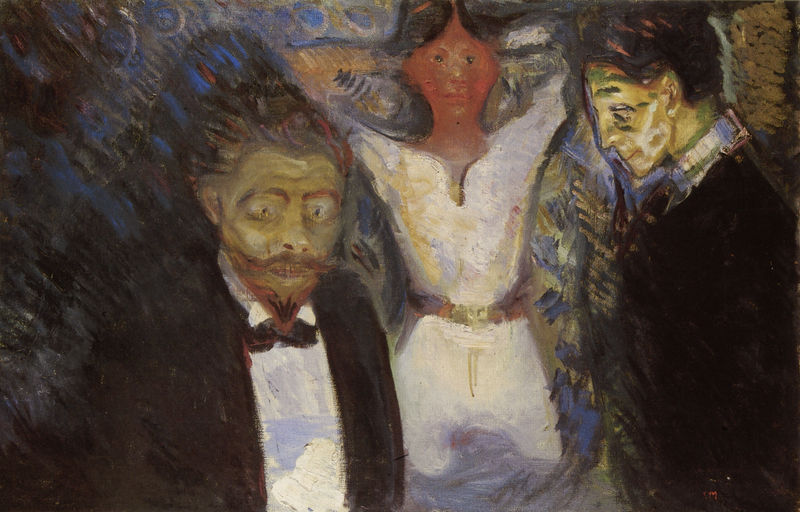
Titel: Eifersucht
Künstler: Edvard Munch
Standort: Frankfurt (am Main)
Institution: Das Städel, Städelsches Kunstinstitut und Städtische Galerie
Schlagwörter: blau, dunkel, mann, weiß, gelb, impressionismus, menschen, braun, frau, grau, kleid, männer, pastell, profil, schwarz, gürtel, rot, expressionismus, bart, dix, jacke, schnurrbart, augen, kragen, mensch, öl, mantel, drei, en face, düster, frack, krawatte, fliege, munch, spitzbart, edvard munch, marc